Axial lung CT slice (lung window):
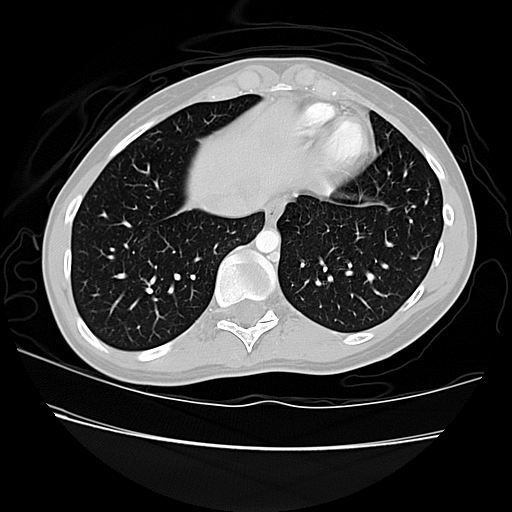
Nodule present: no